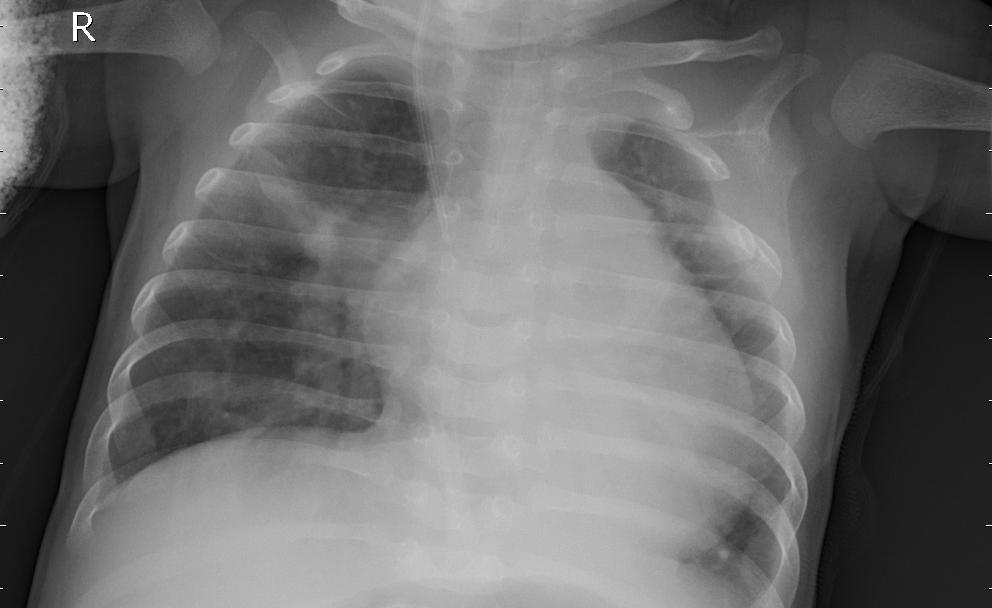
Diagnosis: PNEUMONIA